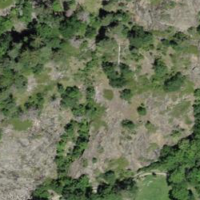
EUNIS habitat code: 48
Species observed at this site:
Cephalanthera longifolia